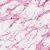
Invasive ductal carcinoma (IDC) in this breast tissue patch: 0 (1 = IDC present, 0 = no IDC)